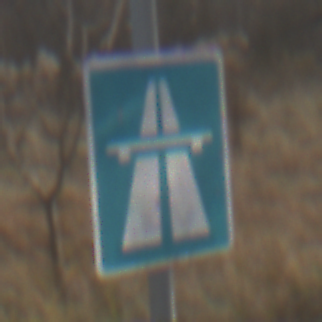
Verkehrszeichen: Autobahn
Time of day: MorningAfternoon
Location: Outdoor (Nature)
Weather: PartlyCloudy
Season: NotSpecified
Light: Natural